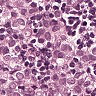
Metastatic tissue present: yes